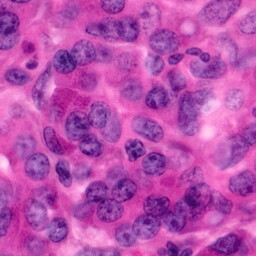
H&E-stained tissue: Pancreatic